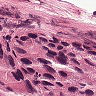
Metastatic tissue present: yes